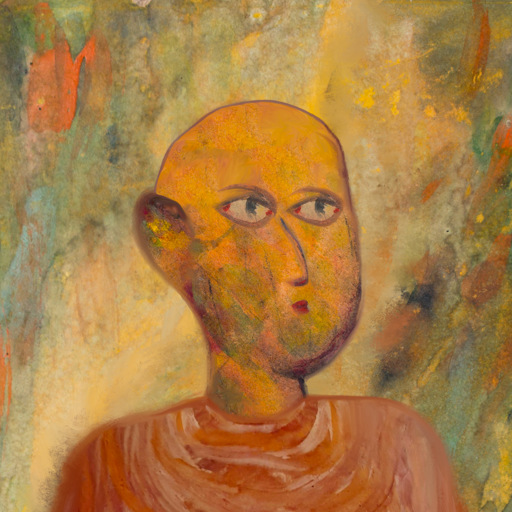
Background: Comrade, Head And Neck Side: Gypsy_Mother, Face Side: GypsyMother, Bust: Pious_Lady, Hair Side: Blank, Head Accessory: Blank, Second Necklace: Blank, Necklace: Blank, Baby: Blank